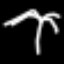
Label: palm tree